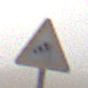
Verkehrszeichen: SeitenwindVonRechts
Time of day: MorningAfternoon
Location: Outdoor (Nature)
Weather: PartlyCloudy
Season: NotSpecified
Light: Natural